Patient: sex M, age 52
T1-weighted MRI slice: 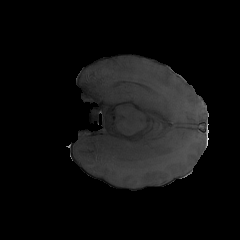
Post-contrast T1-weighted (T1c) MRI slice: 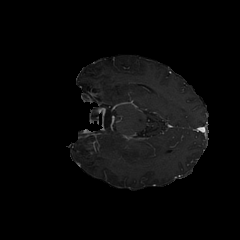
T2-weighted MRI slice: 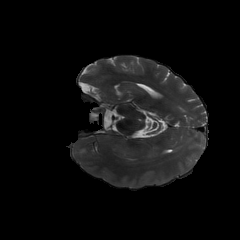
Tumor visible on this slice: yes
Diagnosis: Glioblastoma, IDH-wildtype
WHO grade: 4